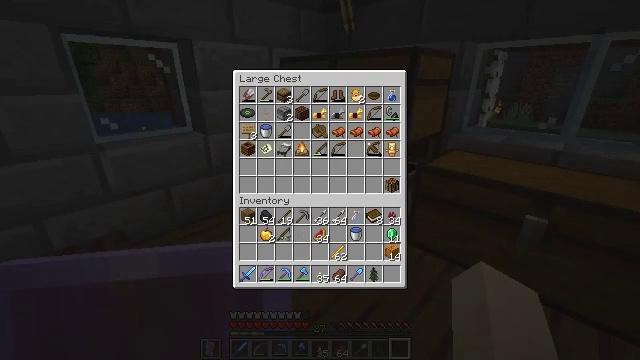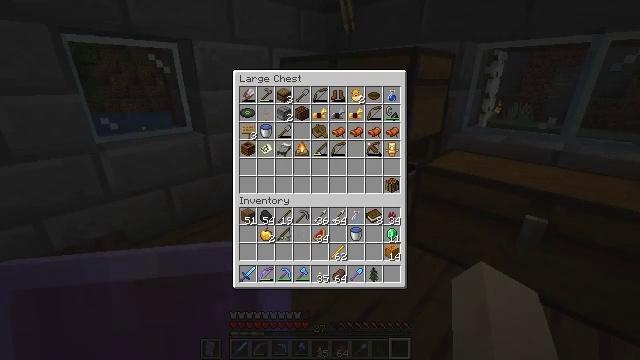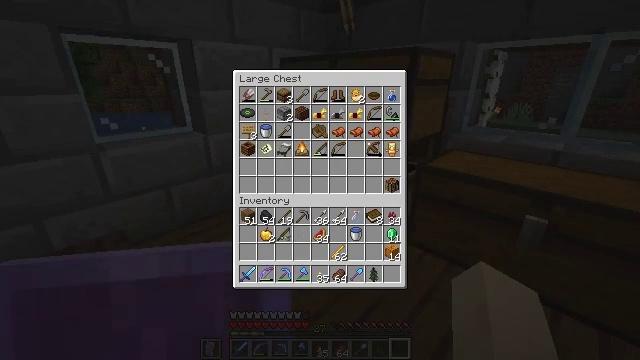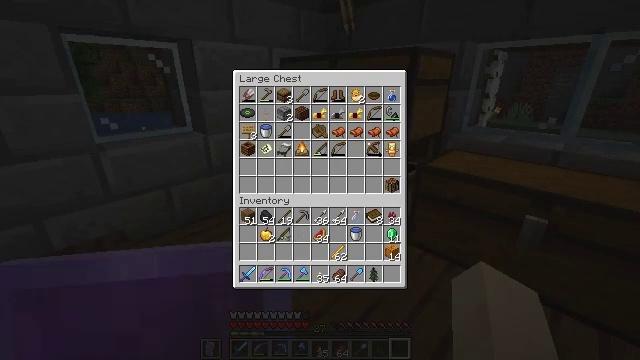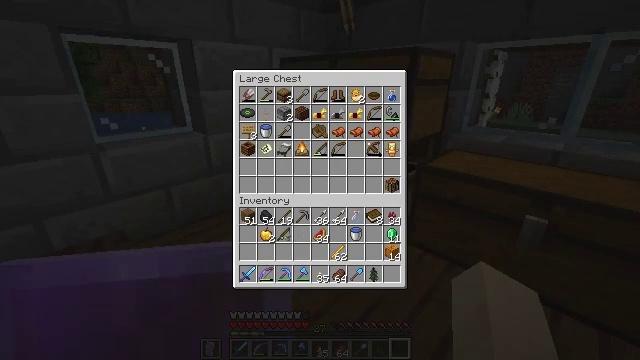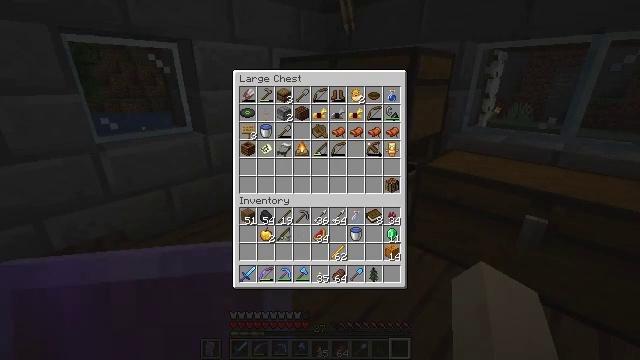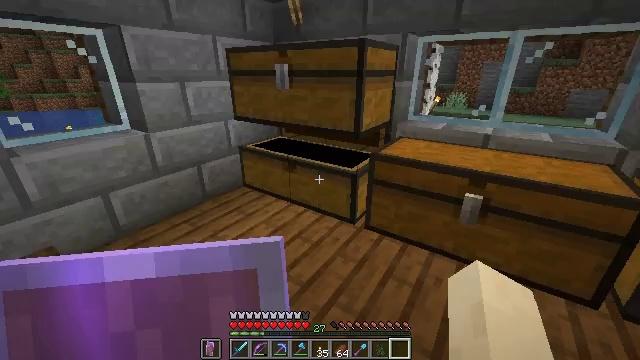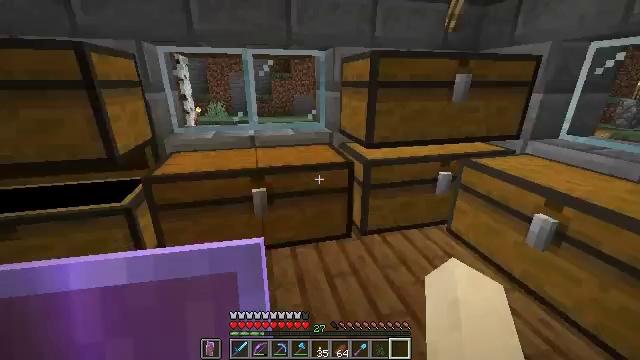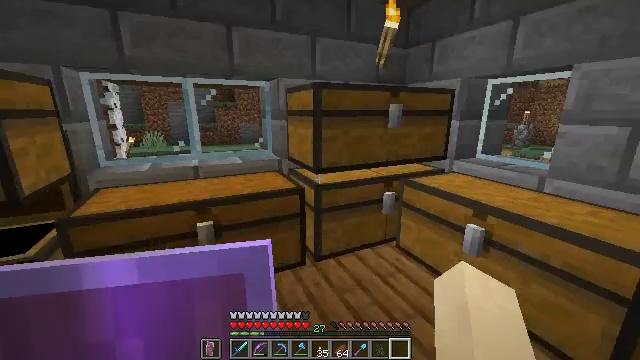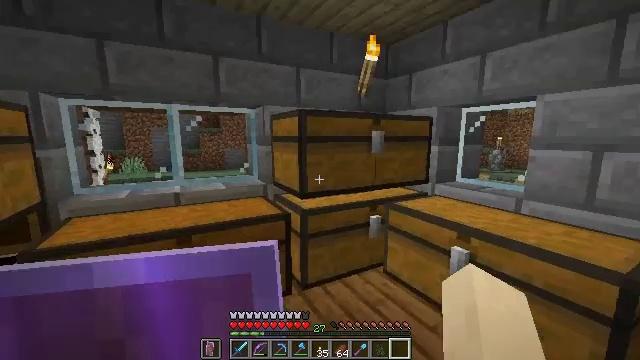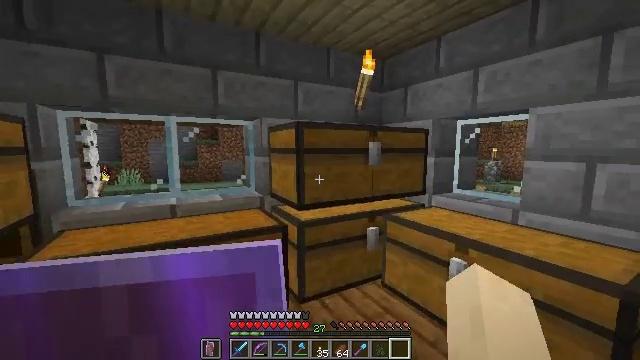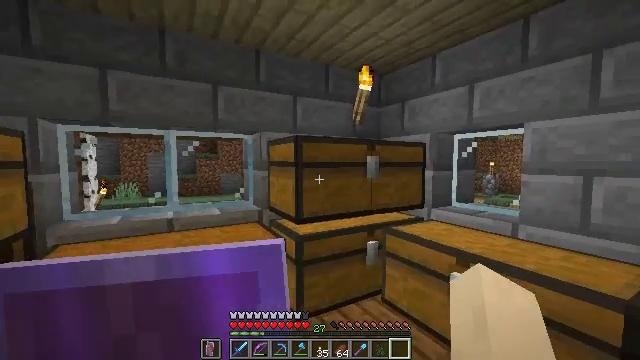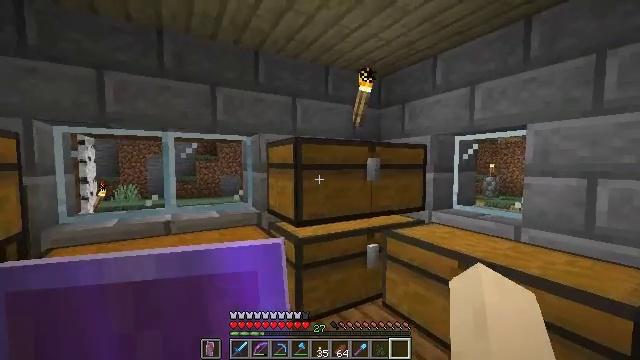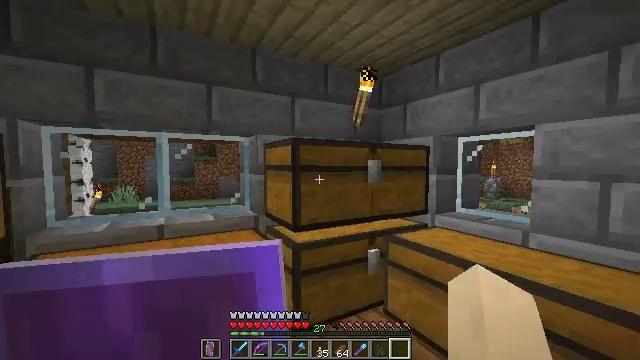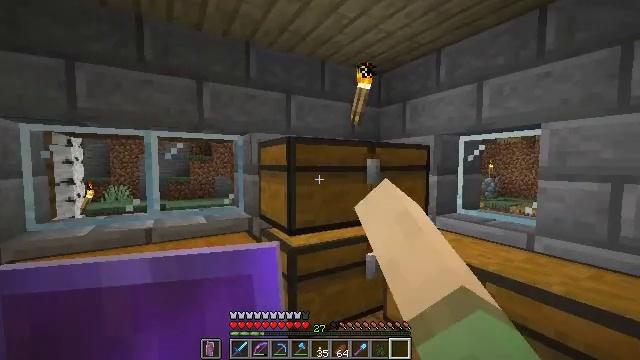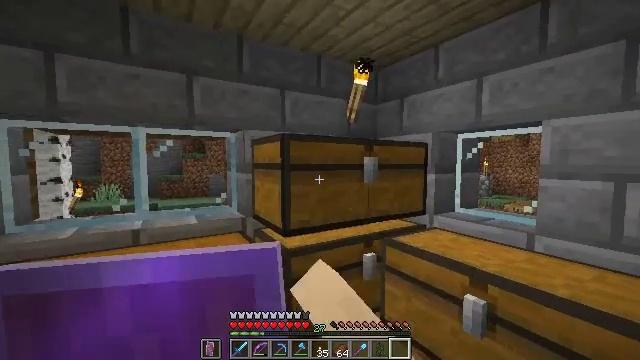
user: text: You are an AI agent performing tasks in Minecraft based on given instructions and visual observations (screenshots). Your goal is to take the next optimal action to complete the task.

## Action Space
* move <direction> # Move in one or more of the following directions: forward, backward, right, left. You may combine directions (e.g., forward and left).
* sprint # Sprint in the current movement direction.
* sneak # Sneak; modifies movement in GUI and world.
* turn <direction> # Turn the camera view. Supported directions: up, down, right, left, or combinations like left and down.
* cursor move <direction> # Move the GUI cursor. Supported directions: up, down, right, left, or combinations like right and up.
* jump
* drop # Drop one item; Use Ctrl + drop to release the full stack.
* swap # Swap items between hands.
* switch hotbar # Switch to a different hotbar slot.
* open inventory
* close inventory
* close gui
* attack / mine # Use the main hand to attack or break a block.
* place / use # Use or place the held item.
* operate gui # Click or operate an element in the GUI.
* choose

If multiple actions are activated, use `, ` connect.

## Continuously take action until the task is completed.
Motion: motion action
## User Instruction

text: Use glass in the crafting table to create a glass bottle.
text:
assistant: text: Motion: no_op
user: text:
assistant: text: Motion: no_op
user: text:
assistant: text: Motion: no_op
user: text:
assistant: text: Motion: no_op
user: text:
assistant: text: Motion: no_op
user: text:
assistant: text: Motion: cursor move right and down
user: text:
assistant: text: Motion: turn right and up
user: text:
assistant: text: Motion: turn right and up
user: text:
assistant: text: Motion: turn right and up
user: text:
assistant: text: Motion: turn up
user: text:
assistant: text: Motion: turn up
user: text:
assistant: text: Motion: move forward
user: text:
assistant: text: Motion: move forward, use / place
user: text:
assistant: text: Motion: use / place
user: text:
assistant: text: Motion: turn right
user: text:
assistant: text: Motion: no_op
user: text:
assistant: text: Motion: no_op
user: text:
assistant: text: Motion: no_op
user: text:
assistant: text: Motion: no_op
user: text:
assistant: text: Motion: no_op
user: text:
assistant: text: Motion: turn down
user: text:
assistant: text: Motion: turn down
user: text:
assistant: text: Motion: turn down
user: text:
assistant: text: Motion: turn right and down
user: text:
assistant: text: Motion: use / place
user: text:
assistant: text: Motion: use / place
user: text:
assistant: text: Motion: no_op
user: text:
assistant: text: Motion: no_op
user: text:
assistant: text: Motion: no_op
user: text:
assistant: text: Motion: no_op